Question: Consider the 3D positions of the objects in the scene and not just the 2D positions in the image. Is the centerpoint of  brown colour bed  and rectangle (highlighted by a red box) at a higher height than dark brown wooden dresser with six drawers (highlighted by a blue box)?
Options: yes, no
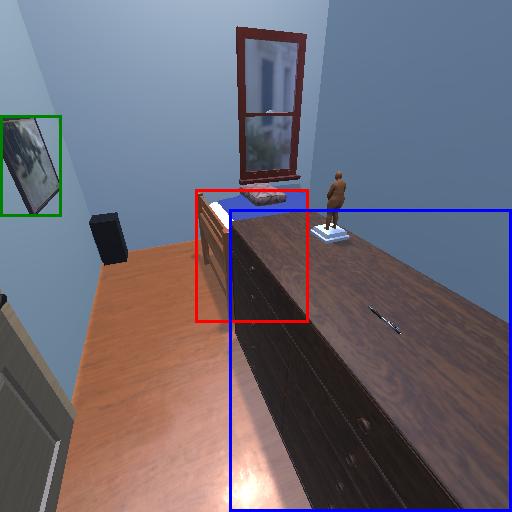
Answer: yes